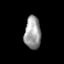
Tissue: skin
Cell type: Epithelial cells
Senescence score: 0.2431
Nuclear area (px): 521
Mean DAPI intensity: 155.587